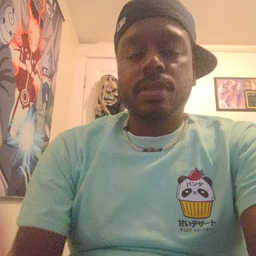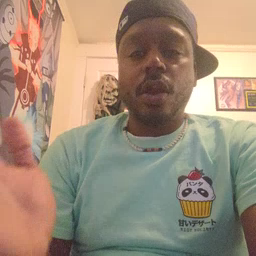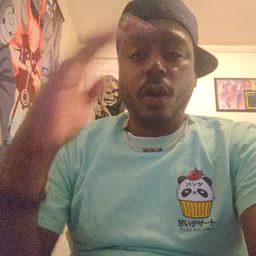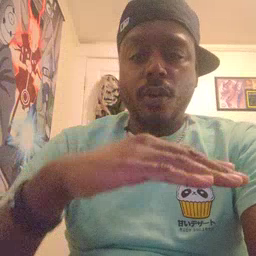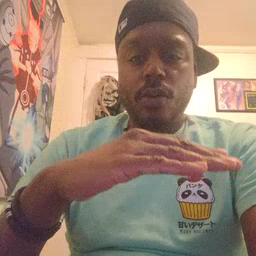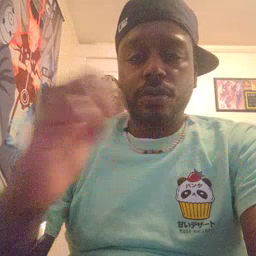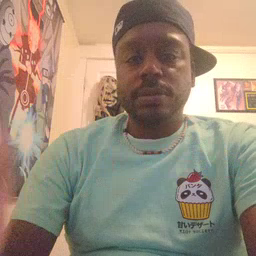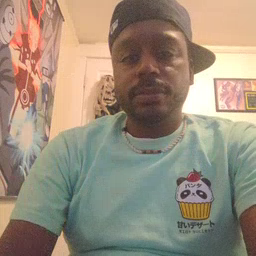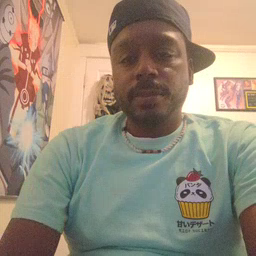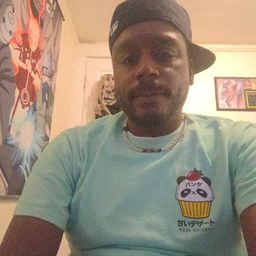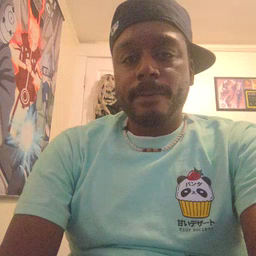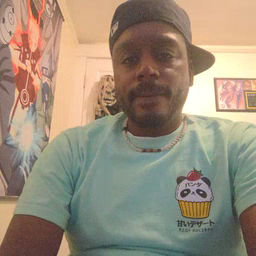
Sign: on